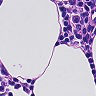
Metastatic tissue present: no